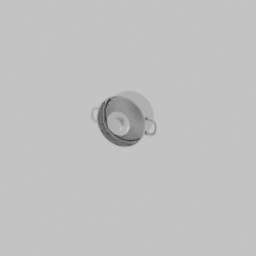
Label: tools